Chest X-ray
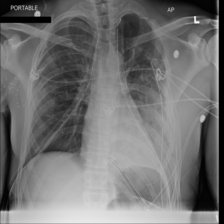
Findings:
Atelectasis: negative
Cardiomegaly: negative
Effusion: positive
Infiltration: positive
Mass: negative
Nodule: negative
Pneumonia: negative
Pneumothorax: negative
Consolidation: negative
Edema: negative
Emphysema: negative
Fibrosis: negative
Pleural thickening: negative
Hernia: negative